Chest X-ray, PA view. Patient: 46 years old, sex M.
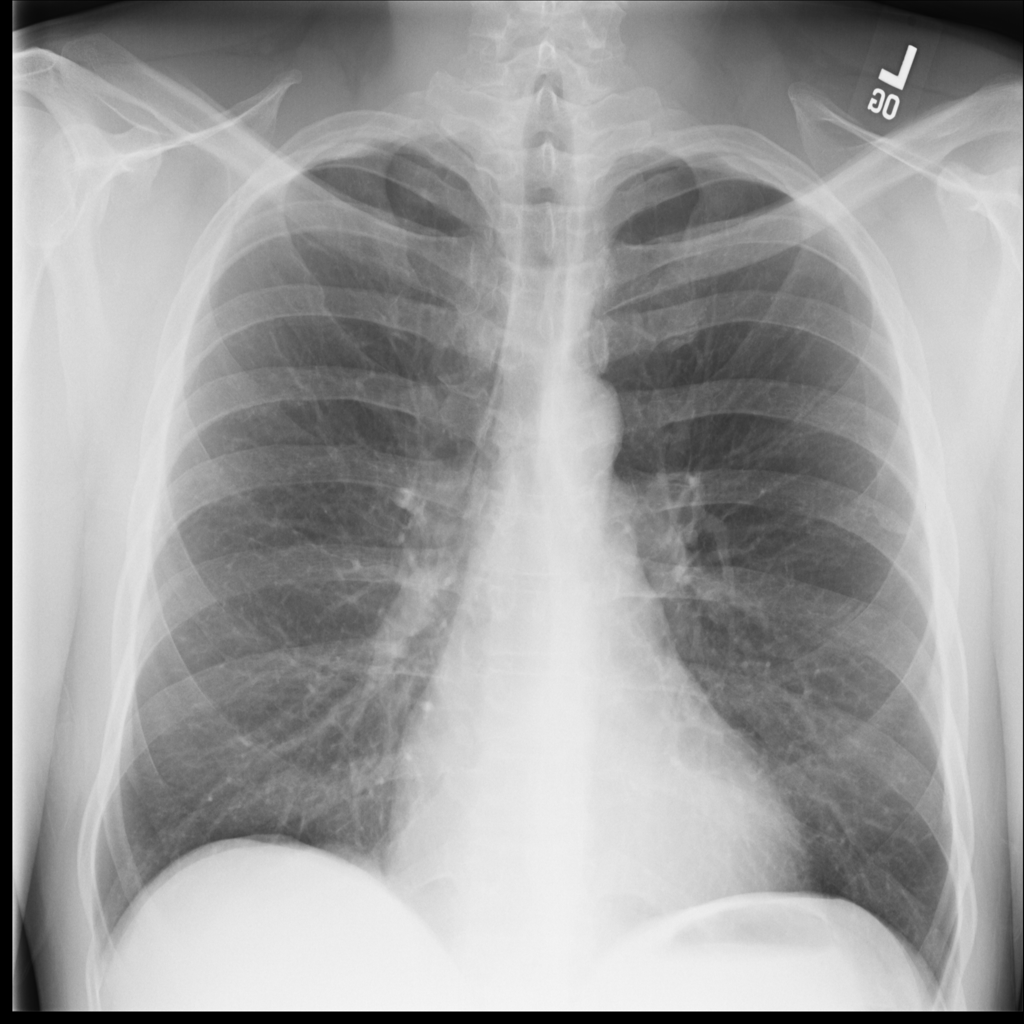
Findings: No Finding